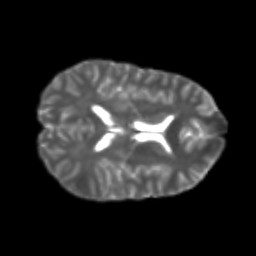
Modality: T2w
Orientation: axial
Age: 23
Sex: male
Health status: healthy
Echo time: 0.074 s